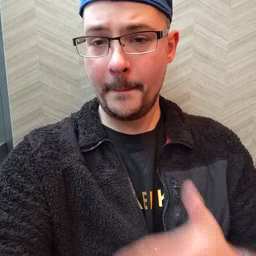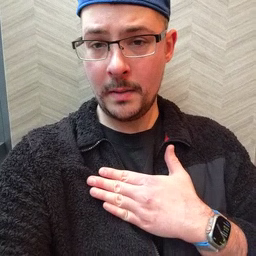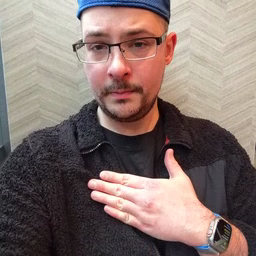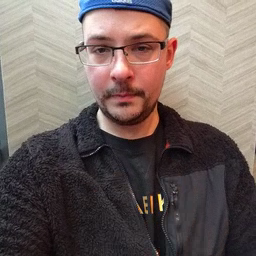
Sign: minemy